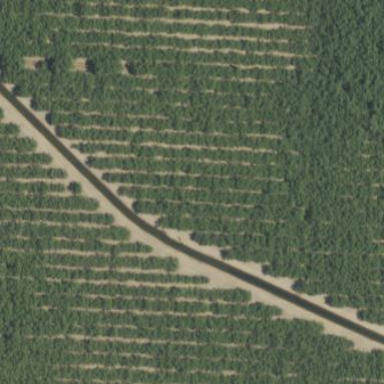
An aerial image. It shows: Orchard filled with almond trees.